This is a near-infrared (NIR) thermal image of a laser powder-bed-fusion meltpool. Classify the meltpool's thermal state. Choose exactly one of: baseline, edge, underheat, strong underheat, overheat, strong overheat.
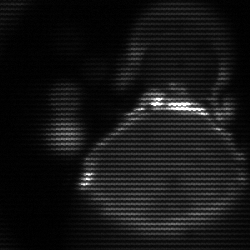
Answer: edge